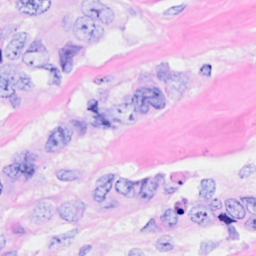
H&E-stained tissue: Breast